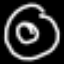
Label: donut